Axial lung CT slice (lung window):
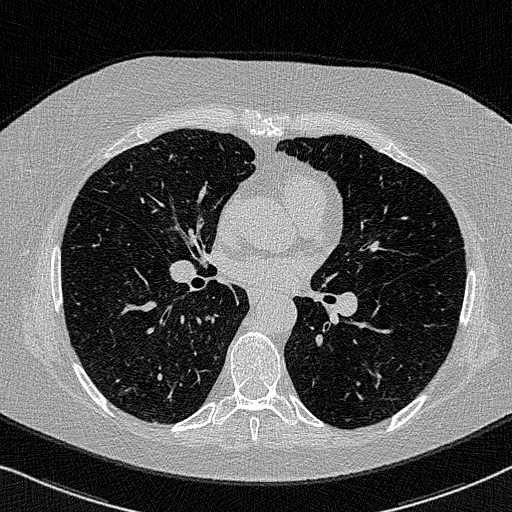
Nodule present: no